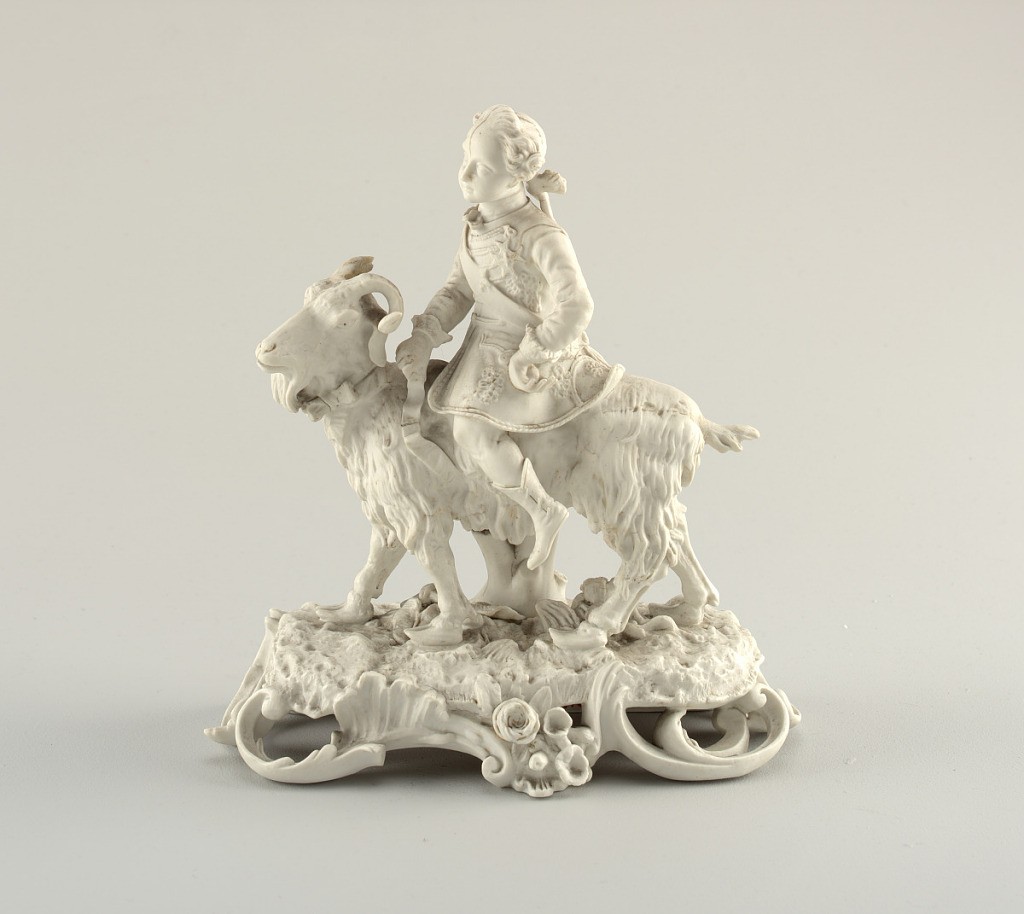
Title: Figure of a Boy on a Ram (One of a Pair)
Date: late 18th century
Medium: biscuit
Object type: figure
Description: Boy in military uniform, with  military decoration, astride a goat. Mounted on base, of which upper surface suggests the ground; sides formed of foliate scrolls.